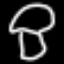
Label: mushroom